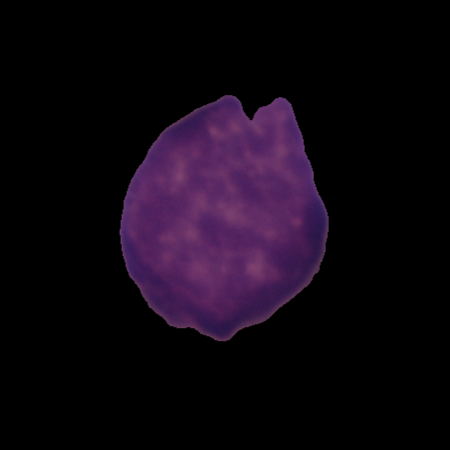
Label: cancer